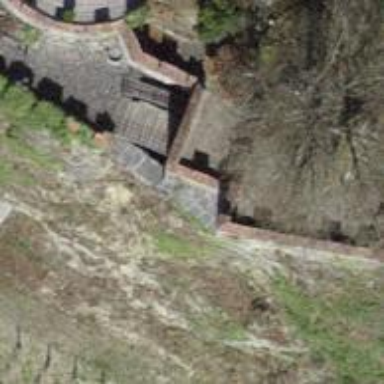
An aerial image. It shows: Castle wall serving as barrier.